Question: For example:
I have two entities named 'Project'and 'Todo' where a project has many todos (to-many relationship) and each todo has one Project(see image).

In my 'ViewController.h' I have something like:
'''
...
NSArray *projectArray;
NSArray *todosArray;
@property (nonatomic,retain) NSArray *projectArray;
@property (nonatomic,retain) NSArray *todosArray;
...
'''
In my 'ViewController.m' I have something like:
'''
...
@synthesize projectArray,todosArray;
...
self.projectArray = [self fetchRequestForAllProjects];
...
'''
The user has an interface where he is able to select between all different projects. As soon as the user selects a project, the related todo objects have to be set to be loaded and presented.
'todosArray'
I was doing it like that (also in the 'ViewController.m'):
'''
...
// after deselecting a project entry I reset the todosArray
self.todosArray = nil;
...
//when the user selects a new project I reset the todosArray like this:
self.todosArray = [selectedProject.todos allObjects];
...
'''
But somehow the app very rarely crashes in the last line of code. Is there any problem with my code?
I am using the 'todosArray'in various methods of the 'ViewController.m':
(a) get the count of objects,
(b) present each todos entry inside a table view row, and
(c) to identify the selected todo entry (threw row selection)
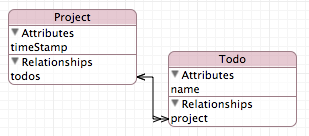
Answer: Answer #1
It is best to sort them when you pull everything out of the set into an array. This will keep your user experience consistent:
'''
NSSet *projectTodoEntities = [mySelectedProject valueForKey:@"todos"];
NSSortDescriptor *sorter = [[NSSortDescriptor alloc] initWithKey:@"myKey" ascending:YES];
NSArray *sortedToDos = [projectTodoEntities sortedArrayUsingDescriptors:[NSArray arrayWithObject:sorter]];
'''
Answer #2
No, fetching is expensive compared to just accessing a relationship. A fetch will hit disk, etc.